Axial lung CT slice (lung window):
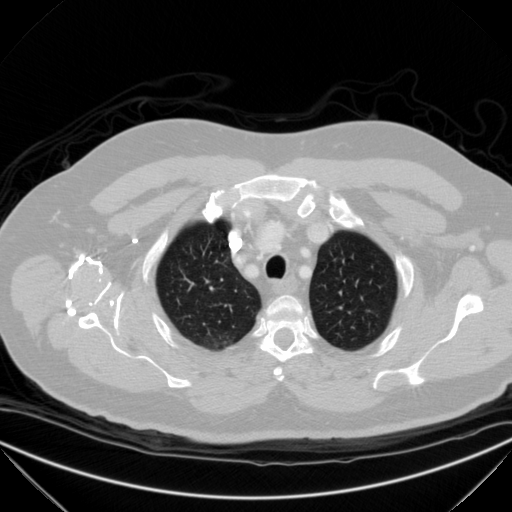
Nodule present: no